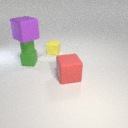
small green rubber cube behind large red rubber cube